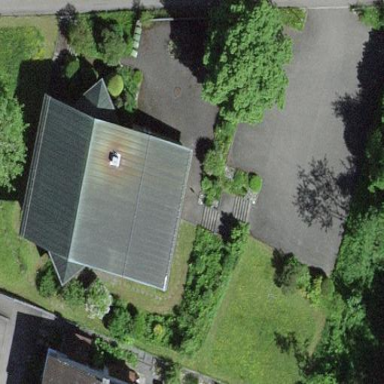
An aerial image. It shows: Building that serves as place of worship.